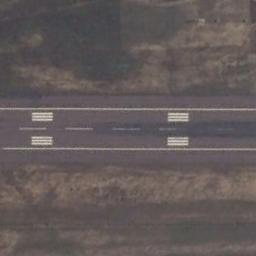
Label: runway